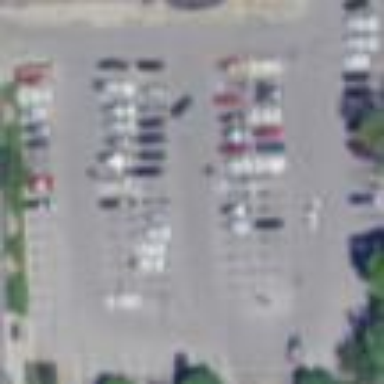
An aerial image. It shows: Parking area with surface.